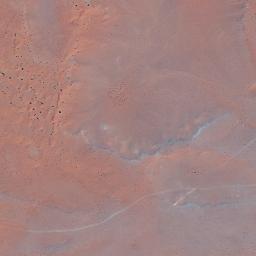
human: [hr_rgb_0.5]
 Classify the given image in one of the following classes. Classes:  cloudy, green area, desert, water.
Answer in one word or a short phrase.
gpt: desert